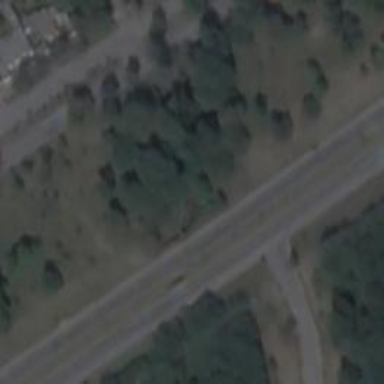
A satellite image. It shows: Trunk highway with bridge.